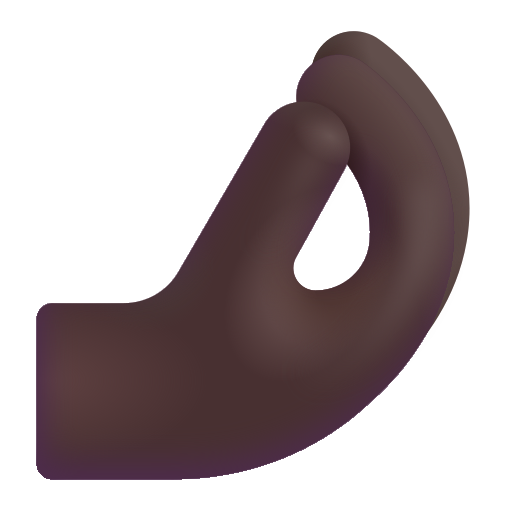
pinched fingers color dark